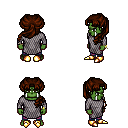
a pixel art fantasy rpg character, male body template, orc, green skin, chain mail, magenta pants, brown princess hairstyle, bracelets, gold boots, four views (front, back, left, right), 2x2 character sprite sheet, small pixel art, hard edges, no anti-aliasing